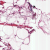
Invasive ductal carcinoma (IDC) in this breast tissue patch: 0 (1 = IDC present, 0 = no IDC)